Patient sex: F
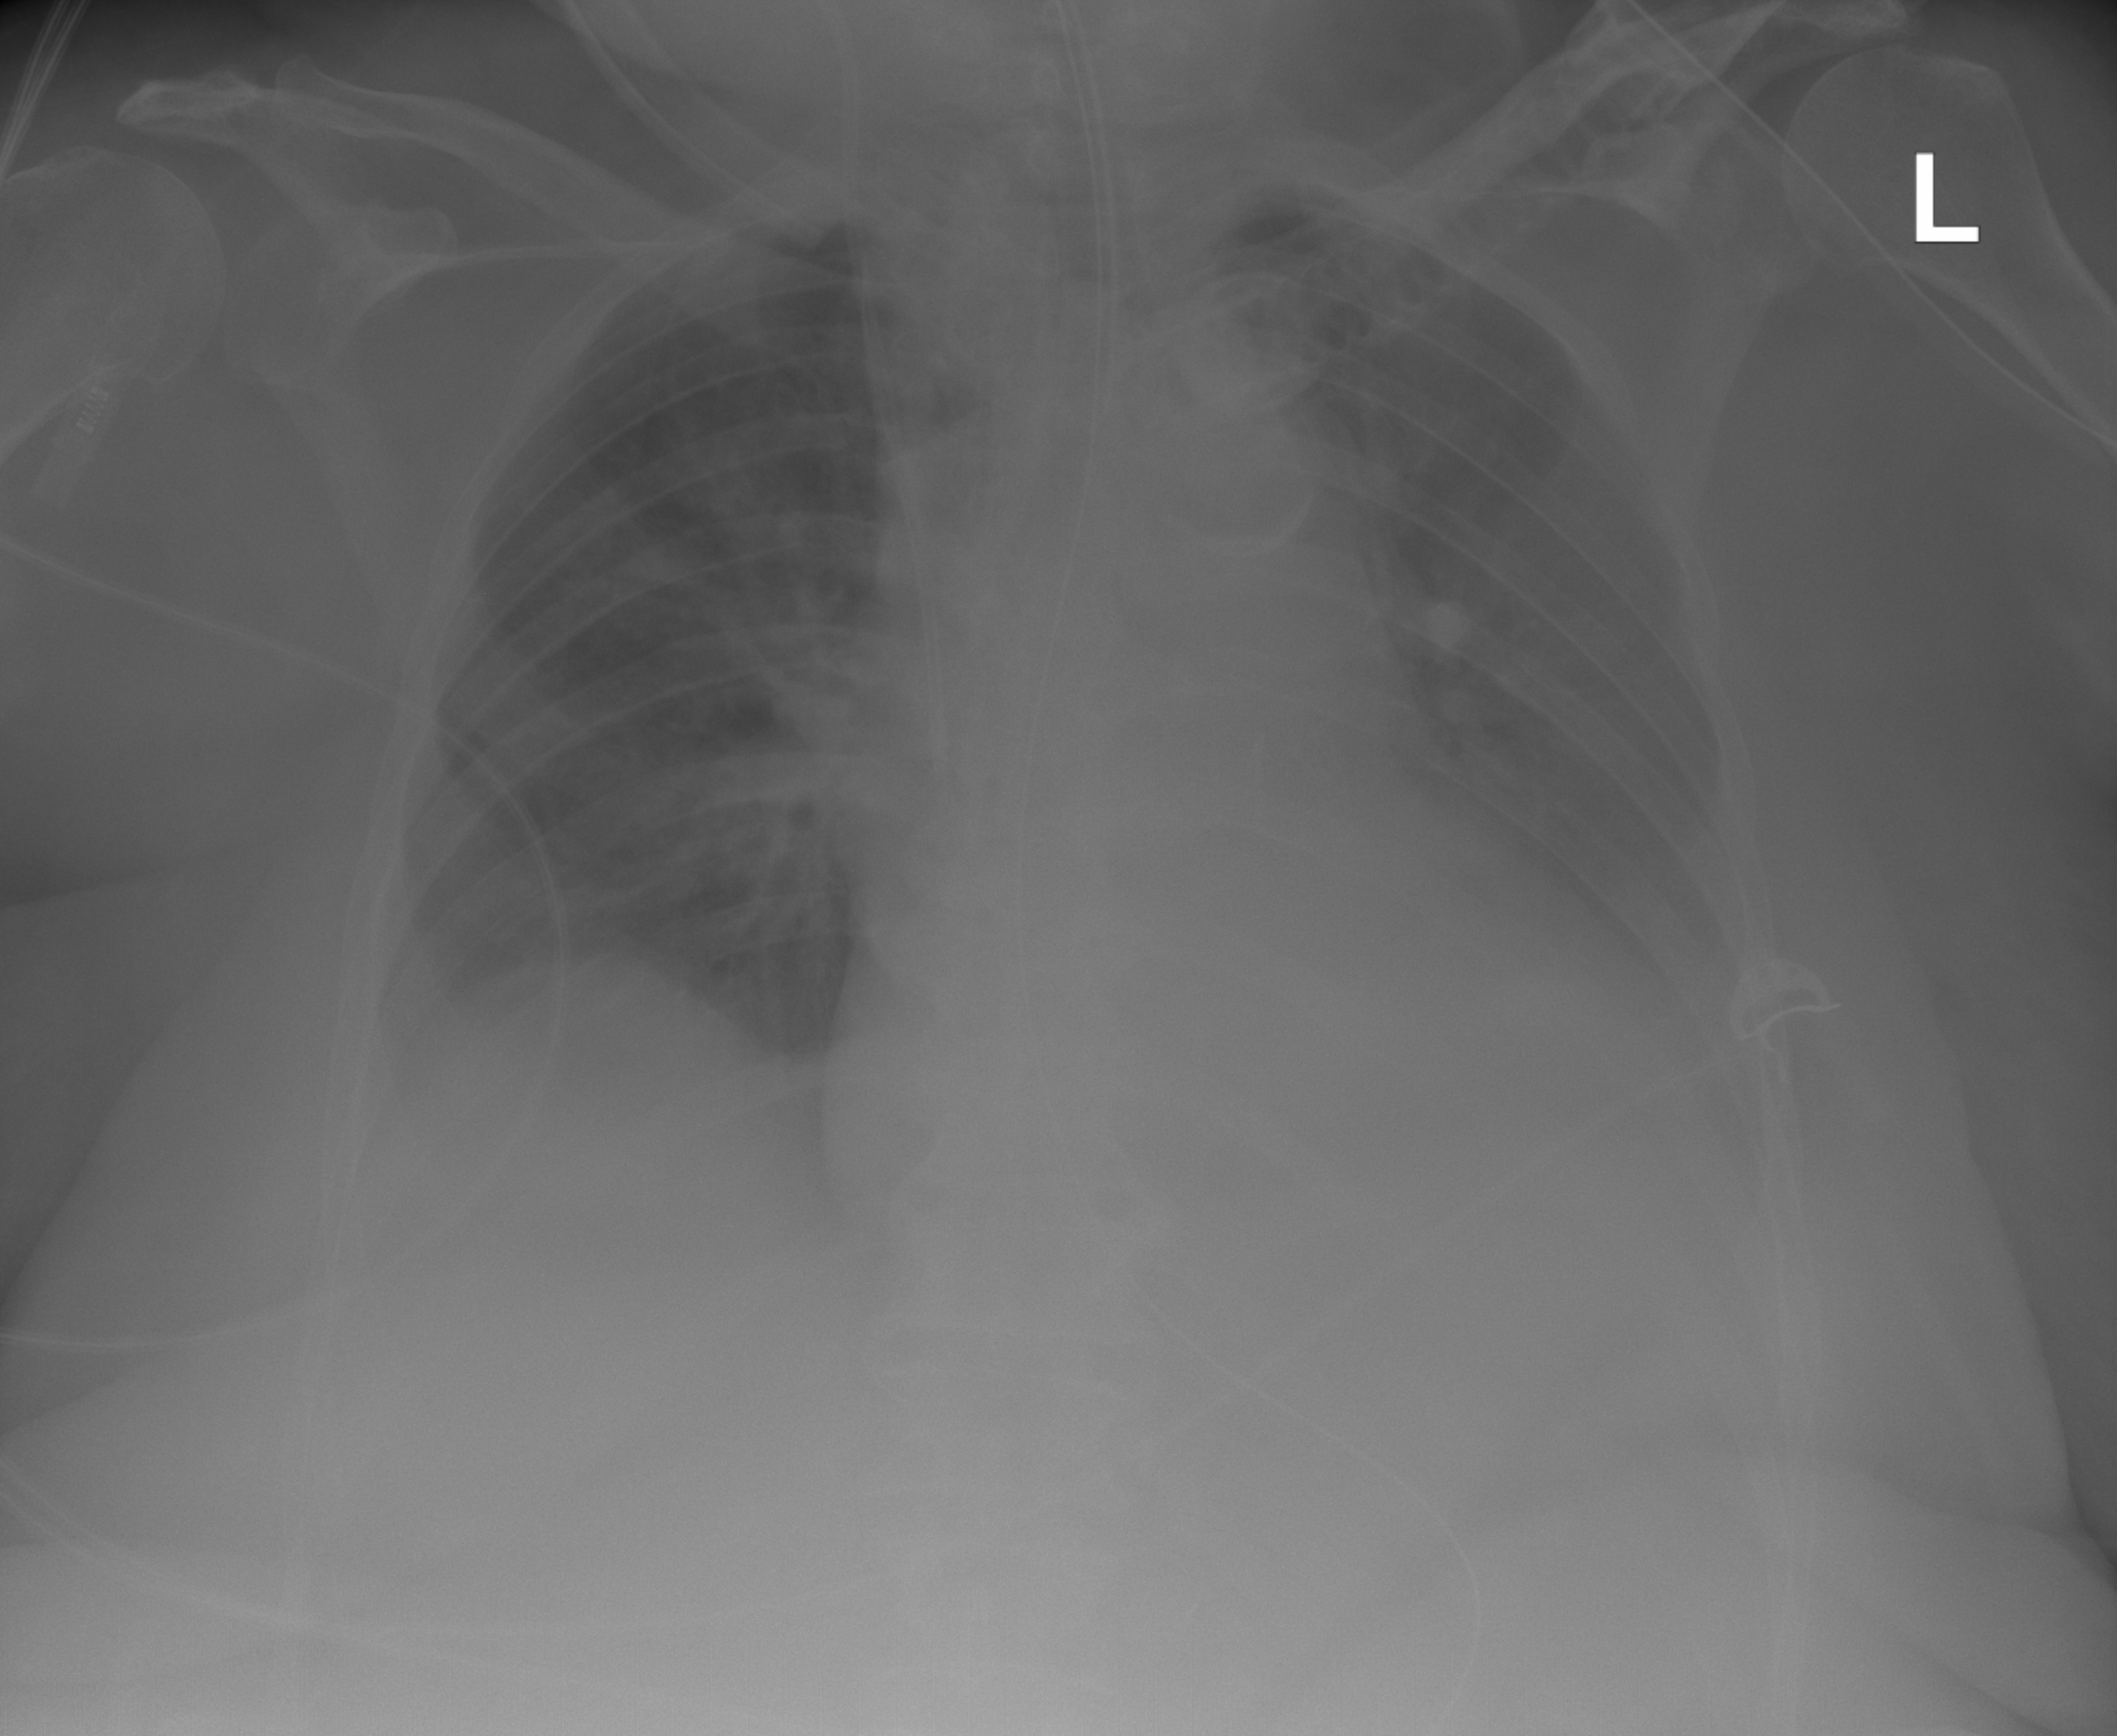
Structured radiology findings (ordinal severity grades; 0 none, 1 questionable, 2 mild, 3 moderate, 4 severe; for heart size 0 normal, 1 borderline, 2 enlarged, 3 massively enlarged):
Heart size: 2
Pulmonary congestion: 0
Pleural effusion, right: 1
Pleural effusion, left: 2
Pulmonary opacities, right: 0
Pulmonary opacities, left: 0
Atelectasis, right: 1
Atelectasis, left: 2